Question: Alright this is the text file
'''
{'samsung','n150','jp0xtr','n570','2gb','320gb','10','w7str'};
{'samsung','n150','jp0xtr','beyaz','intel','atom','n570','66','ghz','2048mb','ddr3','320gb','10','cam','bt','w7str'};
{'samsung','n150','jp0xtr','atom','n570','66ghz','2gb','320gb','10','netbook','w7s','beyaz'};
{'samsung','n150','jp0xtr','atom','n570','66ghz','2gb','320gb','10','netbook','w7s','beyaz'};
{'samsung','n150','jp0xtr','intel','atom','n570','66ghz','2gb','320gb','10','win7starter'};
{'samsung','n150jp0xtr','n570','2g','320gb','10','w7s','beyaz'};
{'samsung','n150','jp0xtr'};
{'samsung','n150','jp0xtr'};
'''
Now i want to load it as the below cell array

I used copy paste here but i want to do that via file reading (text file). How can i do that ? Thank you.
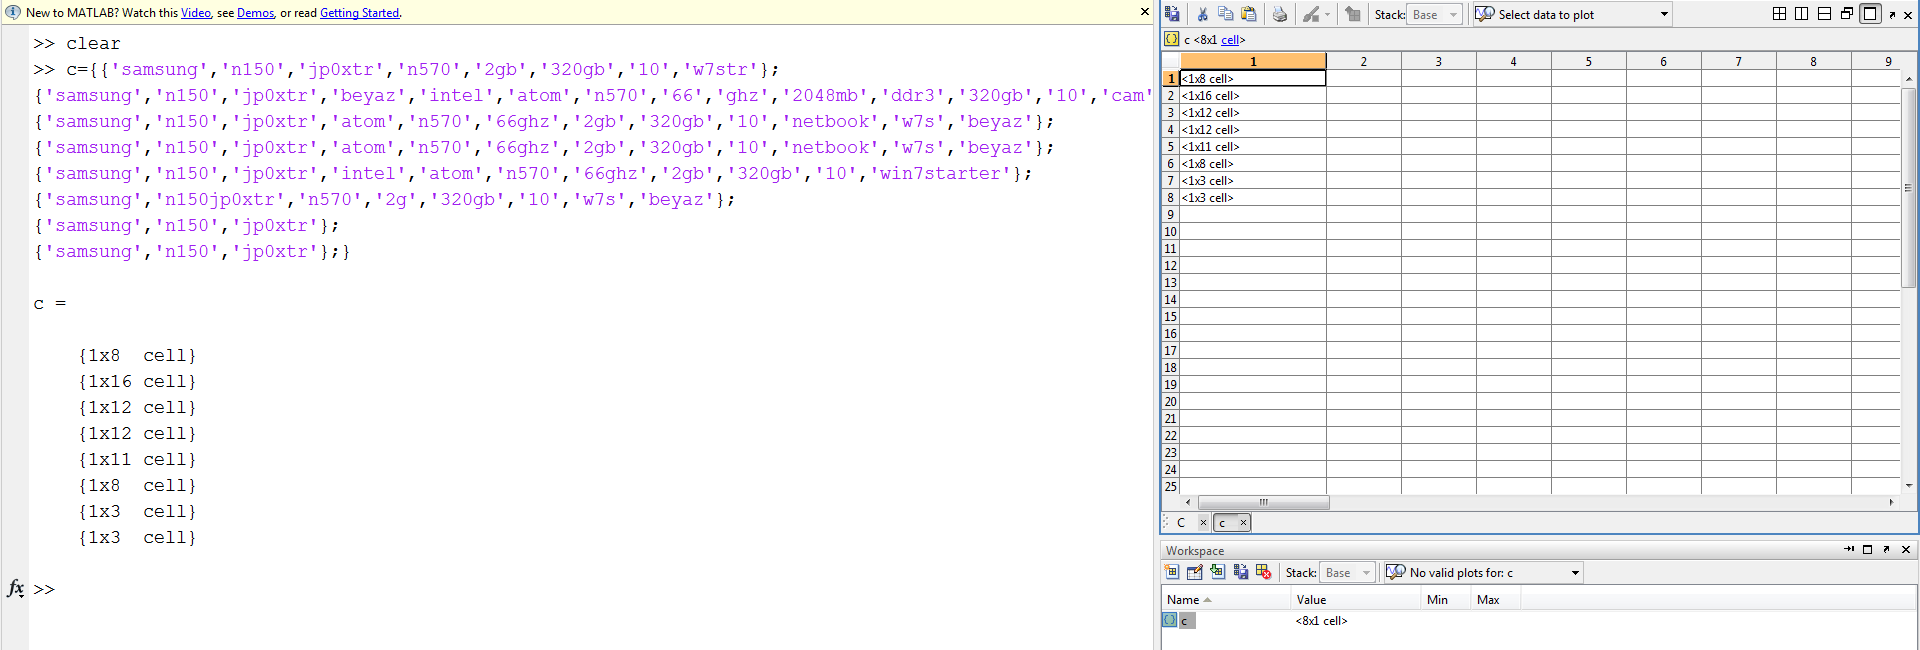
Answer: Just edit the text file to that it starts with 'C = {' and also ends in '}' and change the extension to .m. Then run it as if it was a script from matlab command-line.
Next time do not copy and paste, use the <URL> it easily with 'load path-to-file'.